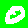
Digit: 0